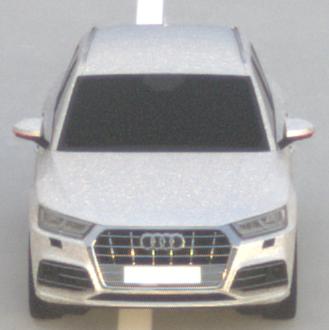
Make: Audi
Model: Q5 45 TFSI
Detailed model: Q5 (FY)
Model produced from: 2019/01
Model produced until: 2019/05
Doors: 5
Color: white
Road condition: dry road
Daytime: sunrise or sunset
Contrast: low contrast